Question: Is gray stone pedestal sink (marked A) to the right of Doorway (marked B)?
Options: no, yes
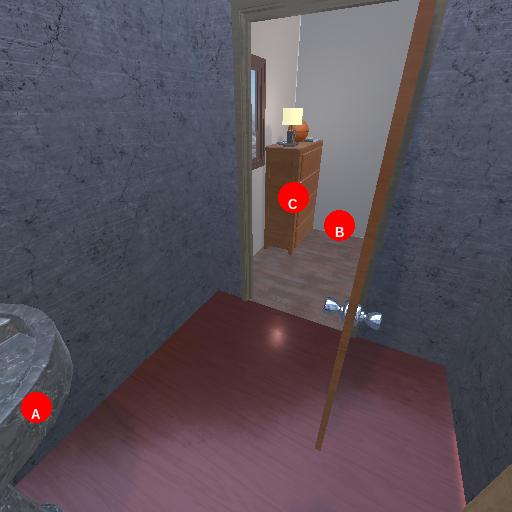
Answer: no